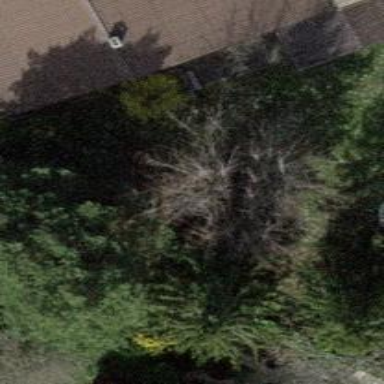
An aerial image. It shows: Evergreen tree with needle-leaved leaves.